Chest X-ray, PA view. Patient: 69 years old, sex M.
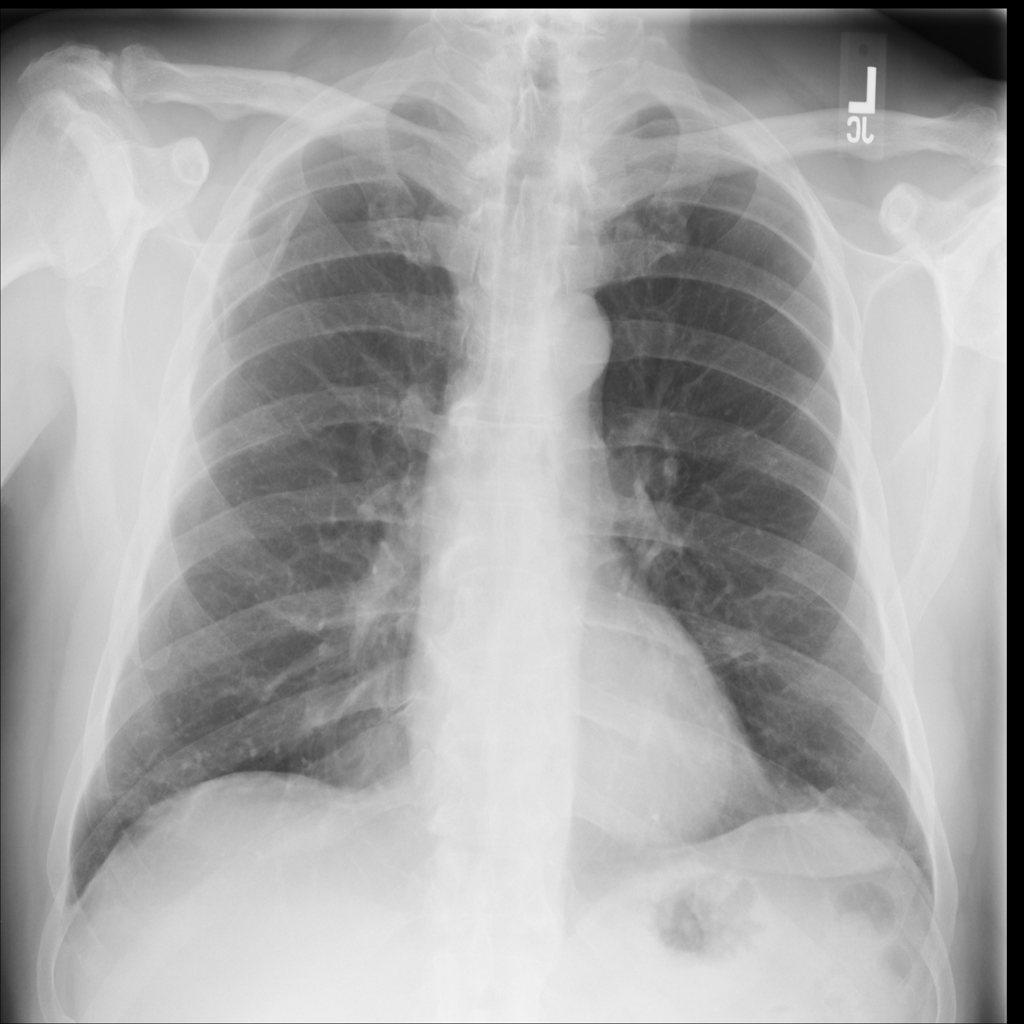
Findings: No Finding